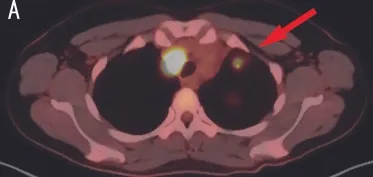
Positron emission tomography (tumor image). Positron emission tomography showed a. Small hypermetabolic mass in the left upper lobe (standardized uptake values max of 8.7).
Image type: radiology (pet)